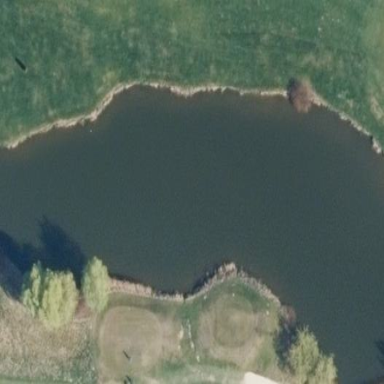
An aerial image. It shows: Water hazard in golf course. The hazard is natural water feature.